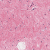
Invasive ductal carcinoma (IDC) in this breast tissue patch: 0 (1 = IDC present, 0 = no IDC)